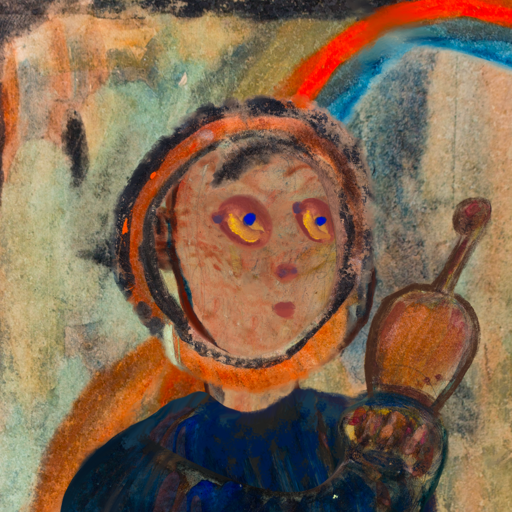
Background: Childish, Head And Neck Side: Orphan, Face Side: Mother_And_Son_Son, Bust: Pipe, Hair Side: Childish, Head Accessory: Blank, Second Necklace: Blank, Necklace: Blank, Baby: Blank